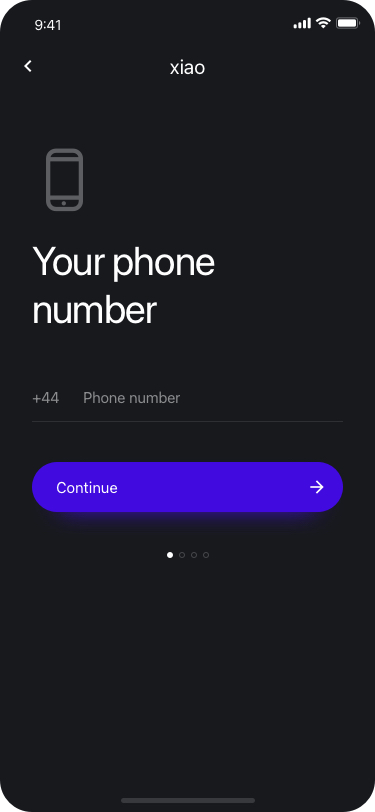
Text in this UI design:
xiao
Your phone number
Phone number
+44
Continue